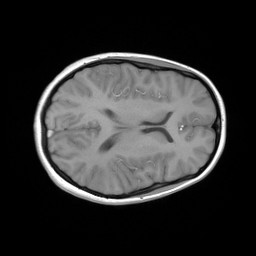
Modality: FLASH
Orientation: axial
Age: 19
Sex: female
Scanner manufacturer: siemens
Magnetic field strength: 3 T
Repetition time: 0.245 s
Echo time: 0.0026 s